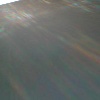
Label: sunburn